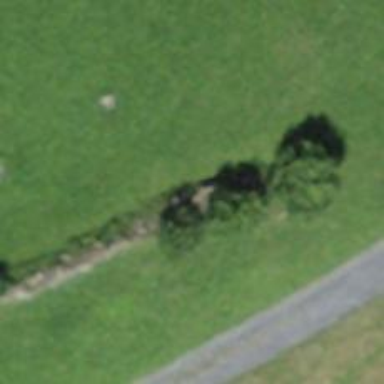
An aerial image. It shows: Dry stone wall barrier.